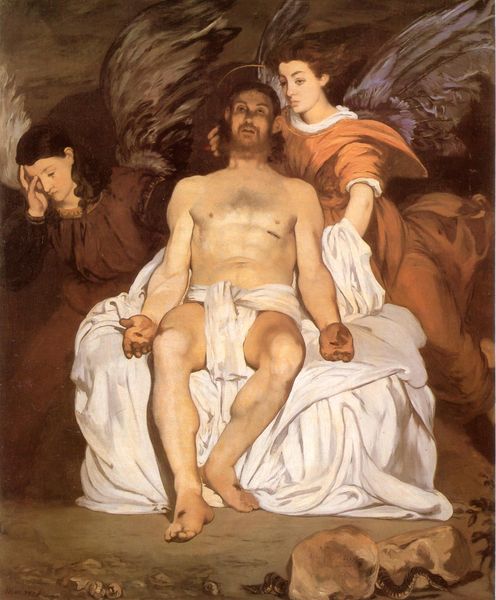
Titel: Le Christ aux anges, Christus mit Engeln
Künstler: Édouard Manet
Standort: New York (New York)
Institution: The Metropolitan Museum of Art
Schlagwörter: akt, blau, blätter, dunkel, felsen, flügel, fuß, gemälde, hand, haut, lendenschurz, mann, nackt, schurz, weiß, wunde, frauen, sand, sitzen, braun, brust, frau, grau, kleid, orange, schwarz, stützen, blick, rot, tuch, bart, blass, diener, falten, federn, halten, johannes, leiche, leinen, stein, steine, tod, tot, trauer, bild, hände, öl, wind, boden, gewand, mantel, sessel, stoff, tücher, höhle, ohren, rosa, traurig, engel, spanien, füße, liegen, düster, perspektive, zwei, fels, farbe, lanze, falte, goya, bett, laken, foto, krank, lendentuch, weinen, schlange, sandfarben, liege, karfreitag, heiligenschein, nimbus, christus, jesus, jesus christus, kreuzabnahme, kreuzigung, leichentuch, leichnam, ostern, pieta, stigma, stigmata, wunden, wundmal, wundmale, unterhose, grotte, heilig, maria, beweinung, jesu, maria magdalena, erzengel, grablegung, auferstehung, tränen, helfen, verzweifelt, grabkammer, lendenschutz, mal, gabriel, passion, male, natter, ecce, wund, aufbarung, wiederauferstehung, kreuzigungsmale, lecihentuch, lendenschrutz, stichwunde, stützt, wundmalew, leidensmarkmale